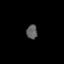
Tissue: prostate
Cell type: T cells
Senescence score: 0.3439
Nuclear area (px): 149
Mean DAPI intensity: 94.752